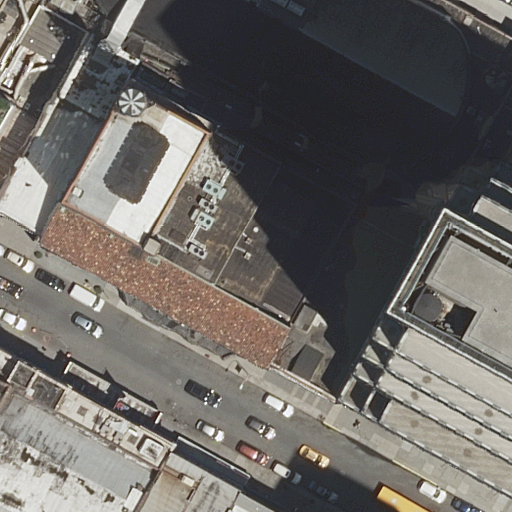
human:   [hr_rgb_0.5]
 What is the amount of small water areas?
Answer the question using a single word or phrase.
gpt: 0

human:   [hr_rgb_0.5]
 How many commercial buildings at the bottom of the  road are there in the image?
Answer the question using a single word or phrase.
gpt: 0

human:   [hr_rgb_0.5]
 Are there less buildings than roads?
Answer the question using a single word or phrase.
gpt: no

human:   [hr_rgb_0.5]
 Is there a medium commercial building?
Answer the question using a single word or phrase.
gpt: no

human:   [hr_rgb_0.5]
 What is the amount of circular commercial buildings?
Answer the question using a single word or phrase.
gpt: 0

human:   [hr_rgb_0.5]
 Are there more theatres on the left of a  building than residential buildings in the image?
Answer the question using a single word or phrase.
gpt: no

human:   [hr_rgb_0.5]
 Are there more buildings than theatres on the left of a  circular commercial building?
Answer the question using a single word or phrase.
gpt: yes

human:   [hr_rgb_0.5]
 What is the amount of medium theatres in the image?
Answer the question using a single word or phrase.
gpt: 1

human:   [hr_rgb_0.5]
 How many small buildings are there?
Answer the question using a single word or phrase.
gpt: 2

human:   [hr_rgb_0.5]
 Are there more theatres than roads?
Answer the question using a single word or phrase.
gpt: yes

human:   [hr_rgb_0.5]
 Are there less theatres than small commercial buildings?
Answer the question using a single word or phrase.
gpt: no

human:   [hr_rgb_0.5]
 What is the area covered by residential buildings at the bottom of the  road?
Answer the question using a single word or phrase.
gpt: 330m2

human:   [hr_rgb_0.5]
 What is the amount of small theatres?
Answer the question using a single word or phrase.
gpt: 1

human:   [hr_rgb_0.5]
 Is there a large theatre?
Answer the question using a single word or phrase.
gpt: yes

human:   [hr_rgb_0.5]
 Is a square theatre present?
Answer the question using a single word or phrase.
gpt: no

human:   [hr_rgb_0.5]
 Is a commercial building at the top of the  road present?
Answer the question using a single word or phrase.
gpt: no

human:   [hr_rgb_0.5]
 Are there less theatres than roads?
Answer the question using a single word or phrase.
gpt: no

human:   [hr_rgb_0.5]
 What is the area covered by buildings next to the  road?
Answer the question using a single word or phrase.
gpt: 7820m2

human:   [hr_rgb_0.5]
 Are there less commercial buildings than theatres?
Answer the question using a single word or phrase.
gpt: yes

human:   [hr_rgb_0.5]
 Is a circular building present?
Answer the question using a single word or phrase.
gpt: no

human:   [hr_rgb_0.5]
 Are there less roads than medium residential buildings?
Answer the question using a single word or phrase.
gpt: yes

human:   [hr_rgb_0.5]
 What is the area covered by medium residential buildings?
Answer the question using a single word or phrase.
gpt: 884m2

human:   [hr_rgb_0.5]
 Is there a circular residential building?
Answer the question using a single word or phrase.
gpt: no

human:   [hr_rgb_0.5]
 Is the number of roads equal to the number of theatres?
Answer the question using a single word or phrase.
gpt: no

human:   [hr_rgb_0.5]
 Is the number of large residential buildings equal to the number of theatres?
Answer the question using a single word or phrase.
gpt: no

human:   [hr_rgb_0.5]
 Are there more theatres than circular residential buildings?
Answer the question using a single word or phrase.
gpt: yes

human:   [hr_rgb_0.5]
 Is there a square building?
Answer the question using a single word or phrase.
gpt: no

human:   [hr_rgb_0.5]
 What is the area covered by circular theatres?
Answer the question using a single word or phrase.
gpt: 0m2

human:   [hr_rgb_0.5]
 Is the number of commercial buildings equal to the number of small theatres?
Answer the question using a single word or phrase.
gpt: yes

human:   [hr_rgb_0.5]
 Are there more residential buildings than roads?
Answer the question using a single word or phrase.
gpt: yes

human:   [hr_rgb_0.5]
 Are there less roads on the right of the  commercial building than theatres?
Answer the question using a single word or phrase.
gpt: yes

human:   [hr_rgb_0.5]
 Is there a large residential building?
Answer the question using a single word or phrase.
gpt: yes

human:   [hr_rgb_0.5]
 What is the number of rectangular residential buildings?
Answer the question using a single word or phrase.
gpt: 5

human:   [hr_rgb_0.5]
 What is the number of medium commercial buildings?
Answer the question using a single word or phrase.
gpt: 0

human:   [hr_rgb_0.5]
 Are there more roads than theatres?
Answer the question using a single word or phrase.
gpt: no

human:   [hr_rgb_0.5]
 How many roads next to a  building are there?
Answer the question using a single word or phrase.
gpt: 1